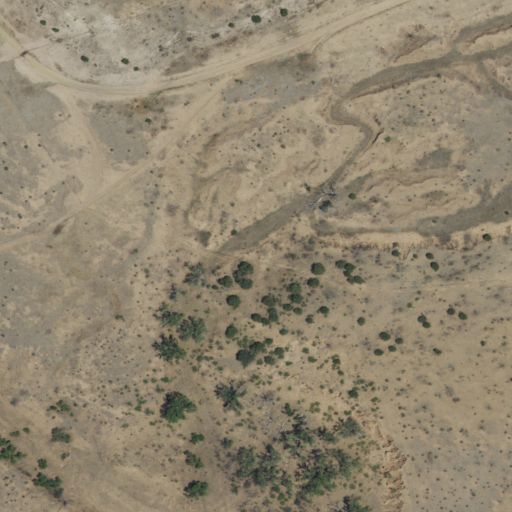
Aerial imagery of valley in New Mexico named Dog Canyon containing shrub and grassland